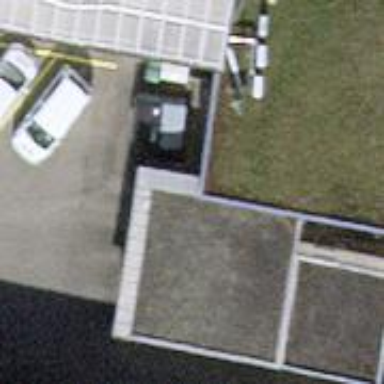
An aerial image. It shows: Commercial building.